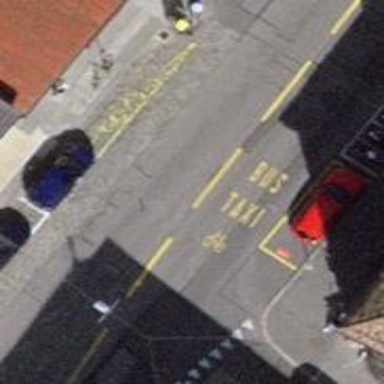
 and shared busway on the right for cyclists."